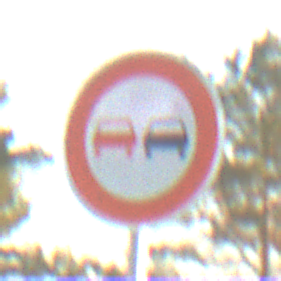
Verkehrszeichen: Ueberholverbot
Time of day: SunriseSunset
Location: Outdoor (Nature)
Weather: PartlyCloudy
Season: NotSpecified
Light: Natural